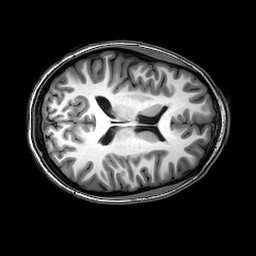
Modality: T1w
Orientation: axial
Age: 20
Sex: female
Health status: healthy
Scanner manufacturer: philips
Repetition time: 0.008208 s
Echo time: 0.00377 s